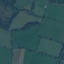
Land use / land cover class: Pasture